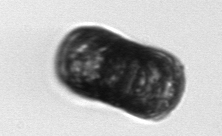
Label: Paralia_sulcata